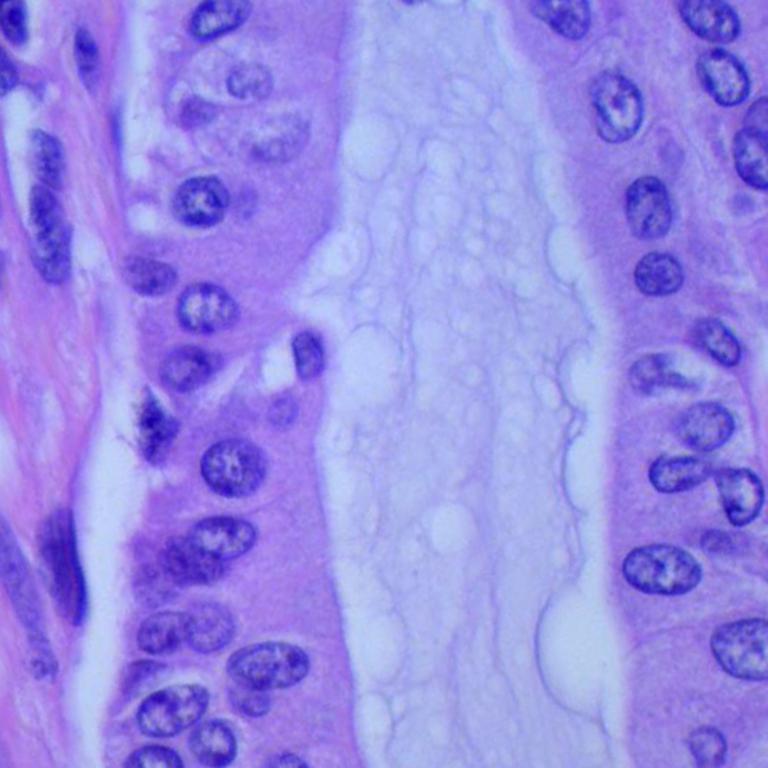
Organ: lung
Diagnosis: adenocarcinomas